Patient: sex M, age 30
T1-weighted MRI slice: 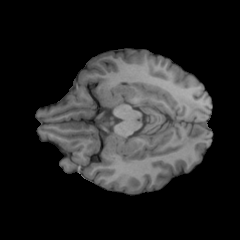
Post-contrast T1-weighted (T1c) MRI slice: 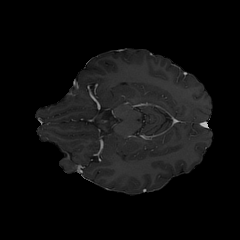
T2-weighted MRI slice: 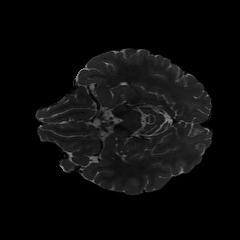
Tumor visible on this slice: no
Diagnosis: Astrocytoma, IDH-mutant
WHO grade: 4